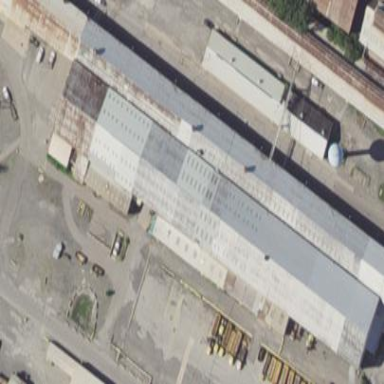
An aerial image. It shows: Industrial building.